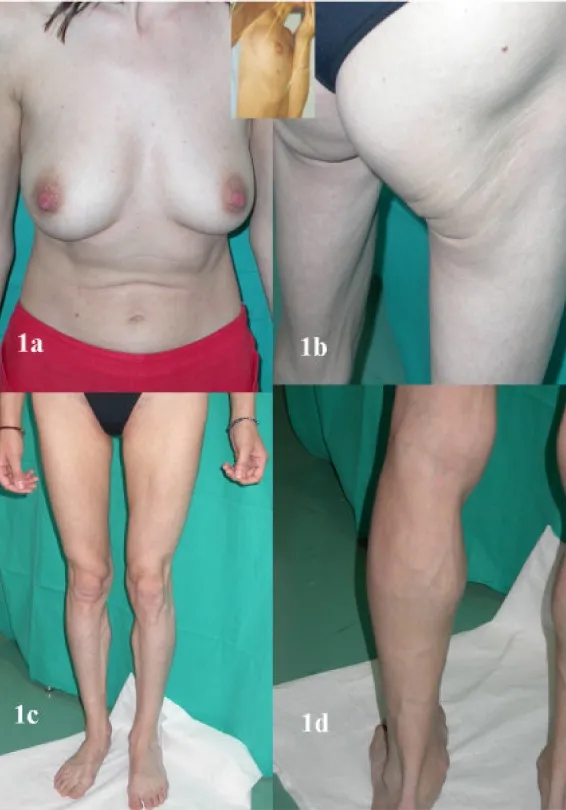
Patient's body habit details at the end of treatment interruption. 1a. Appearance of breasts. Insert. Appearance of patient's breasts before HAART. 1b. Persistent and marked lipoatrophy at buttocks. 1c. Lipoatrophy at legs, front view. 1d. Lipoatrophy of left calf, back view.
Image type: medical_photograph (skin_photograph)